Interaction volume radius: 5 \u00c5
Interaction volume height: 30 \u00c5
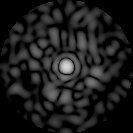
Disorder parameter: 0.8668